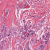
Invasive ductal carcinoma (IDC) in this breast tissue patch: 1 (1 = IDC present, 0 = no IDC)